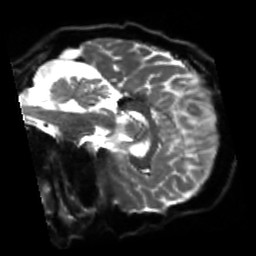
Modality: sbref
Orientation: sagittal
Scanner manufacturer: siemens
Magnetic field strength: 3 T
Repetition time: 4 s
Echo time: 0.0594 s